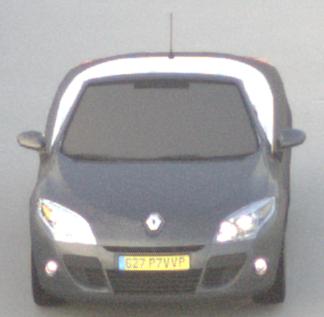
Make: Renault
Model: Mégane Coupé-Cabriolet 1.6 16V 110
Detailed model: Mégane (III) Coupé-Cabriolet
Model produced from: 2010/06
Model produced until: 2013/03
Doors: 2
Color: gray
Road condition: dry road
Daytime: sunrise or sunset
Contrast: low contrast